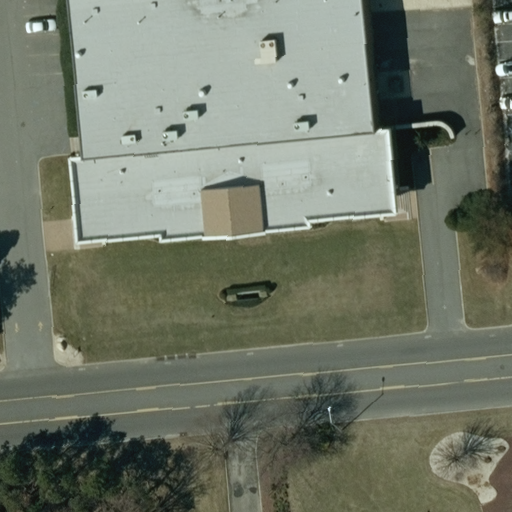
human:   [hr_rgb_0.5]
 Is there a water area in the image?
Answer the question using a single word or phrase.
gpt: no

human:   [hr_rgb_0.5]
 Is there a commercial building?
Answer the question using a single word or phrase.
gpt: yes

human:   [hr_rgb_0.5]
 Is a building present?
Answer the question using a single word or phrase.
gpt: yes

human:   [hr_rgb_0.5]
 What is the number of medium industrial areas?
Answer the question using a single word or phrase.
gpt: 0

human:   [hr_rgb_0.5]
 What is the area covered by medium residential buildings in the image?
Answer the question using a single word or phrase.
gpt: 0m2

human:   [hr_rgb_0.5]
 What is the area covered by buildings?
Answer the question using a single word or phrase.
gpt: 5238m2

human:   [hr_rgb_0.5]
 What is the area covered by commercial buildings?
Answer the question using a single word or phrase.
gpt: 5238m2

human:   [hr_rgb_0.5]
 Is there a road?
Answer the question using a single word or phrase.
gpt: yes

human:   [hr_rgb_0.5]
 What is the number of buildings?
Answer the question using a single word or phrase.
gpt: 1

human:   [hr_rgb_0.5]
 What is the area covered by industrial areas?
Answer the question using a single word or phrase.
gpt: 10623m2

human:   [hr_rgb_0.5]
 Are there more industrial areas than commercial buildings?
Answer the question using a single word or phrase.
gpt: no

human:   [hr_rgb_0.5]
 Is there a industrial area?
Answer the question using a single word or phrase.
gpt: yes

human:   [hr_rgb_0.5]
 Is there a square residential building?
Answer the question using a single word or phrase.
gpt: no

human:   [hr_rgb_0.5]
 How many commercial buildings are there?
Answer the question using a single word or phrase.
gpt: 1

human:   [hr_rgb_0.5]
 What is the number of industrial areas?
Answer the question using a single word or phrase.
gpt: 1

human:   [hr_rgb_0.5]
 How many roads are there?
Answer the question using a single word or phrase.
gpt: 2

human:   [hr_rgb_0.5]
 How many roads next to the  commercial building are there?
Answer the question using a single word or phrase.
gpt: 2

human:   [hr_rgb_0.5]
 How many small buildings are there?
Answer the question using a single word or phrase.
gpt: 0

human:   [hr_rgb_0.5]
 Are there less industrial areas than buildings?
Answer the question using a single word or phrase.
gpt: no

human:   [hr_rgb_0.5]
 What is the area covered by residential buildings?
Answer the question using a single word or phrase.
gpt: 0m2

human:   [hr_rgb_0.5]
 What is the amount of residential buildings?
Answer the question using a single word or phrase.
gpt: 0

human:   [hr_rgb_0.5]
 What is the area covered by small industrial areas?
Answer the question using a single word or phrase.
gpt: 0m2

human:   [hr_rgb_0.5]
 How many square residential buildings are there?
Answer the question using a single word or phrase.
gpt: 0

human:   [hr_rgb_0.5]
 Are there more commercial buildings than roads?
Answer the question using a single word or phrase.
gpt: no

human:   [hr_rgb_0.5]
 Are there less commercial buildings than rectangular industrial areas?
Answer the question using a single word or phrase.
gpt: no

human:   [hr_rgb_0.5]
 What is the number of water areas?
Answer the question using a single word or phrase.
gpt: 0

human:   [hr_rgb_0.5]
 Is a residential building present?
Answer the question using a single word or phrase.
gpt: no

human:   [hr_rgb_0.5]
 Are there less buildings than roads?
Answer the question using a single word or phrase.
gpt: yes

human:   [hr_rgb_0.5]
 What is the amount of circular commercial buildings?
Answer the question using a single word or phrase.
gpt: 0

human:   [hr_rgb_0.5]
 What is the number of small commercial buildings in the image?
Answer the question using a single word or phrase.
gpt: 0

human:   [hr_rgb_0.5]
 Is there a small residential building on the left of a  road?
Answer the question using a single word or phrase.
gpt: no

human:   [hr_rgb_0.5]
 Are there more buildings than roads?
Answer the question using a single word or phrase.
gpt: no

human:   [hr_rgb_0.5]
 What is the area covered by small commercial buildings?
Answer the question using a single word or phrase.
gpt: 0m2

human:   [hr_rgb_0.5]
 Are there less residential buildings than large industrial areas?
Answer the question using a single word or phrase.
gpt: yes

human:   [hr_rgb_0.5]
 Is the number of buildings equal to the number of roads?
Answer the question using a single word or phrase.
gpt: no

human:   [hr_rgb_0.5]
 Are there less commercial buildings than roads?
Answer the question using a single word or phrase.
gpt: yes

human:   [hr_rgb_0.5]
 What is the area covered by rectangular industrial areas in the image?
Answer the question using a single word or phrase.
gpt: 10623m2

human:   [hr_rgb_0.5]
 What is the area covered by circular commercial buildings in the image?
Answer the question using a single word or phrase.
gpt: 0m2

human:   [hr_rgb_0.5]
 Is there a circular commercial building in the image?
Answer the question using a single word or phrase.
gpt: no

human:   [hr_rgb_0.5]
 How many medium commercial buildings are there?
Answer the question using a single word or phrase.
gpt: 0

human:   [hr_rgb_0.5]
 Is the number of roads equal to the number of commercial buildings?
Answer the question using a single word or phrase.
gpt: no

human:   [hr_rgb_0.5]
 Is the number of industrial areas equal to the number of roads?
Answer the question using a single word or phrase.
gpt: no

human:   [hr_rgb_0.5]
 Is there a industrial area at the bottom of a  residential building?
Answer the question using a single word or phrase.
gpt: no

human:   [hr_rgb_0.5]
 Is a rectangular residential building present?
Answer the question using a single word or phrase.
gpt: no

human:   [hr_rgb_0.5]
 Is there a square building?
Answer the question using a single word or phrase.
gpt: no

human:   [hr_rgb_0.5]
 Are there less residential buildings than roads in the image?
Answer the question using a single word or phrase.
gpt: yes

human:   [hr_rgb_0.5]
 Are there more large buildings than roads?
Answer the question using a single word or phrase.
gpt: no

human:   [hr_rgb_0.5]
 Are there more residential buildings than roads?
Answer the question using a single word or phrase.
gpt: no

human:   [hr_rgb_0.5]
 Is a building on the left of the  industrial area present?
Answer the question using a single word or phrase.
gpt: no

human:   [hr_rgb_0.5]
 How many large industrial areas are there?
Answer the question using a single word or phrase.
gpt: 1

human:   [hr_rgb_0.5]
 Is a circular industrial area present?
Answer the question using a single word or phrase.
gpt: no

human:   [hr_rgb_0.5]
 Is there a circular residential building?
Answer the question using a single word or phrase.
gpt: no

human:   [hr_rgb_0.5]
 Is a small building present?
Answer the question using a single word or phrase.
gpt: no

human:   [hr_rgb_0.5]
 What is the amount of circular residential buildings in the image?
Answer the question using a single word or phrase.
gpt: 0

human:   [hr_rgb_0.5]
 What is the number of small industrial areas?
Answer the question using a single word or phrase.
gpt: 0

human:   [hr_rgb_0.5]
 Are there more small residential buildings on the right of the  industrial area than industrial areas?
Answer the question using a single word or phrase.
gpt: no

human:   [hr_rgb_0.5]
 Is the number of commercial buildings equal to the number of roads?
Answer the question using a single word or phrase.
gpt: no

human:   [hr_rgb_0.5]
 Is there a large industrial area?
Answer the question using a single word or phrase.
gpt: yes

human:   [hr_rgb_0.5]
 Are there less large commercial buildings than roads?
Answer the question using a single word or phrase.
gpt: yes

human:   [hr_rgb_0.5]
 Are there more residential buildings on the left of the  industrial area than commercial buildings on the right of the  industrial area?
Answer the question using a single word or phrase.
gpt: no

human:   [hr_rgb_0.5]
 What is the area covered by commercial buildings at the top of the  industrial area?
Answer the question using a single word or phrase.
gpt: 5238m2

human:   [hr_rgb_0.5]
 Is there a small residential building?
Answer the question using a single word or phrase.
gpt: no

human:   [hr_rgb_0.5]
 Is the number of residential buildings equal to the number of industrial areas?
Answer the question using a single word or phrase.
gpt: no

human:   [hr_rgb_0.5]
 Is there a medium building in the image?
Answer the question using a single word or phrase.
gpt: no